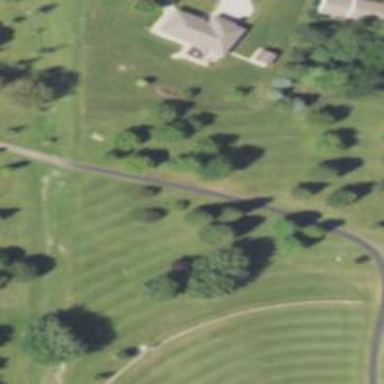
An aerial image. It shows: Disc golf tee.